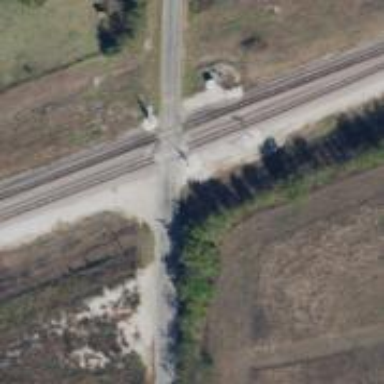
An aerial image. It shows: Level crossing along the railway.